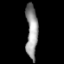
Tissue: lung
Cell type: Fibroblasts
Senescence score: 0.5461
Nuclear area (px): 617
Mean DAPI intensity: 147.783